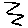
Label: zigzag